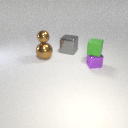
large gray metal cube behind small purple metal cube